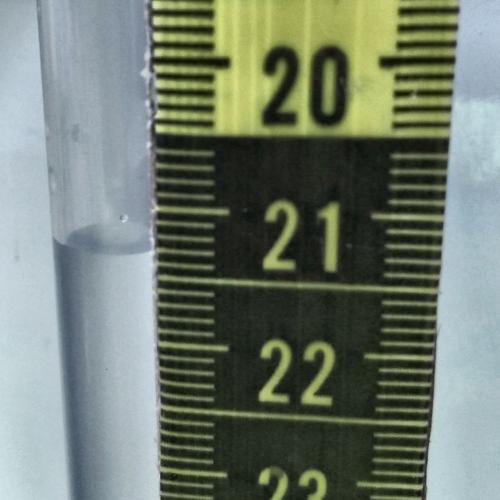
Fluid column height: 21.3 cm